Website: home-depot
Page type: account-selection
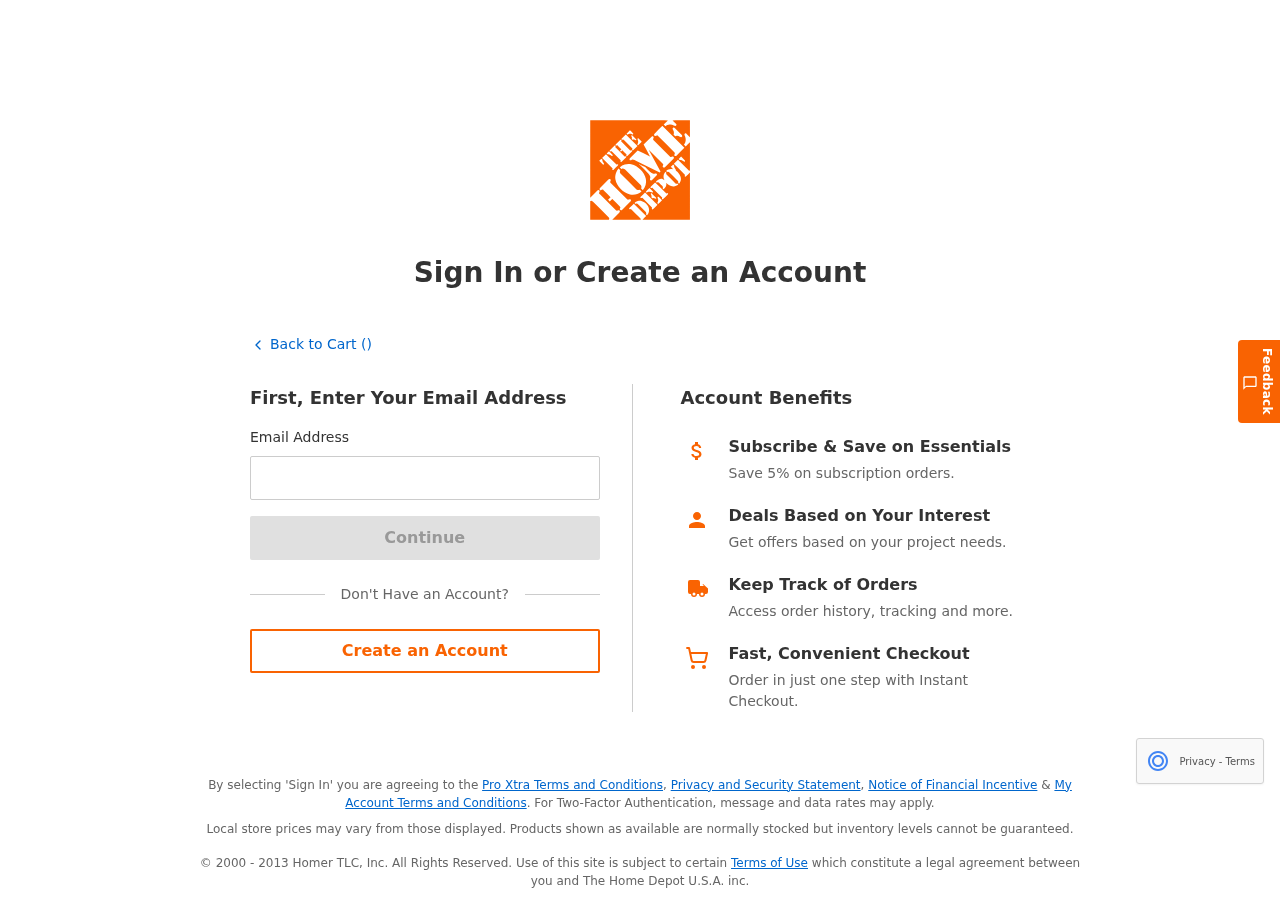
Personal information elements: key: PII_EMAIL
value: lisa.flynn@hotmail.com